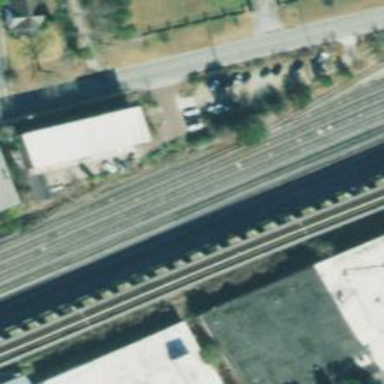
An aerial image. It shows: Railway spur junction.